Interaction volume radius: 10 \u00c5
Interaction volume height: 40 \u00c5
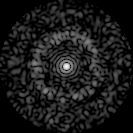
Disorder parameter: 0.8245